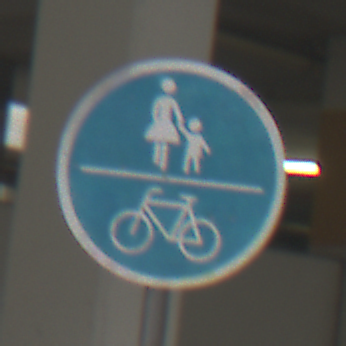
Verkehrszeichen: GemeinsamerGehUndRadweg
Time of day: Midday
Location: Roofed (Urban)
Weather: Overcast
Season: NotSpecified
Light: Artificial